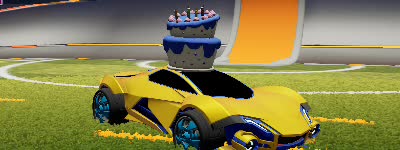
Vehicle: werewolf